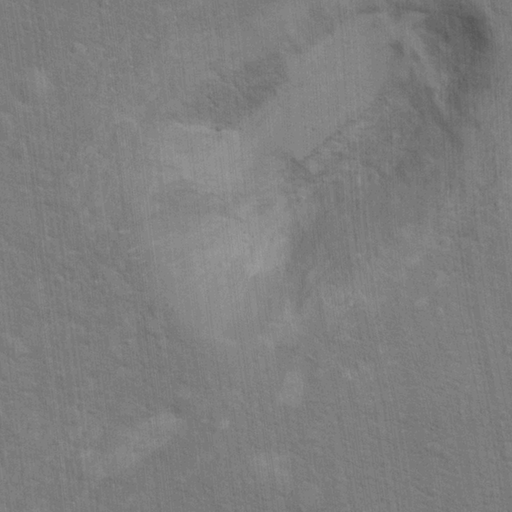
Classes present: Background, Cone